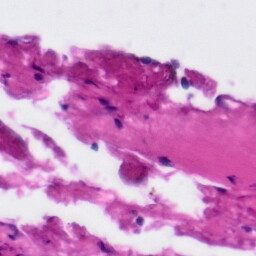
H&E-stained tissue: Tonsil